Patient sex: F
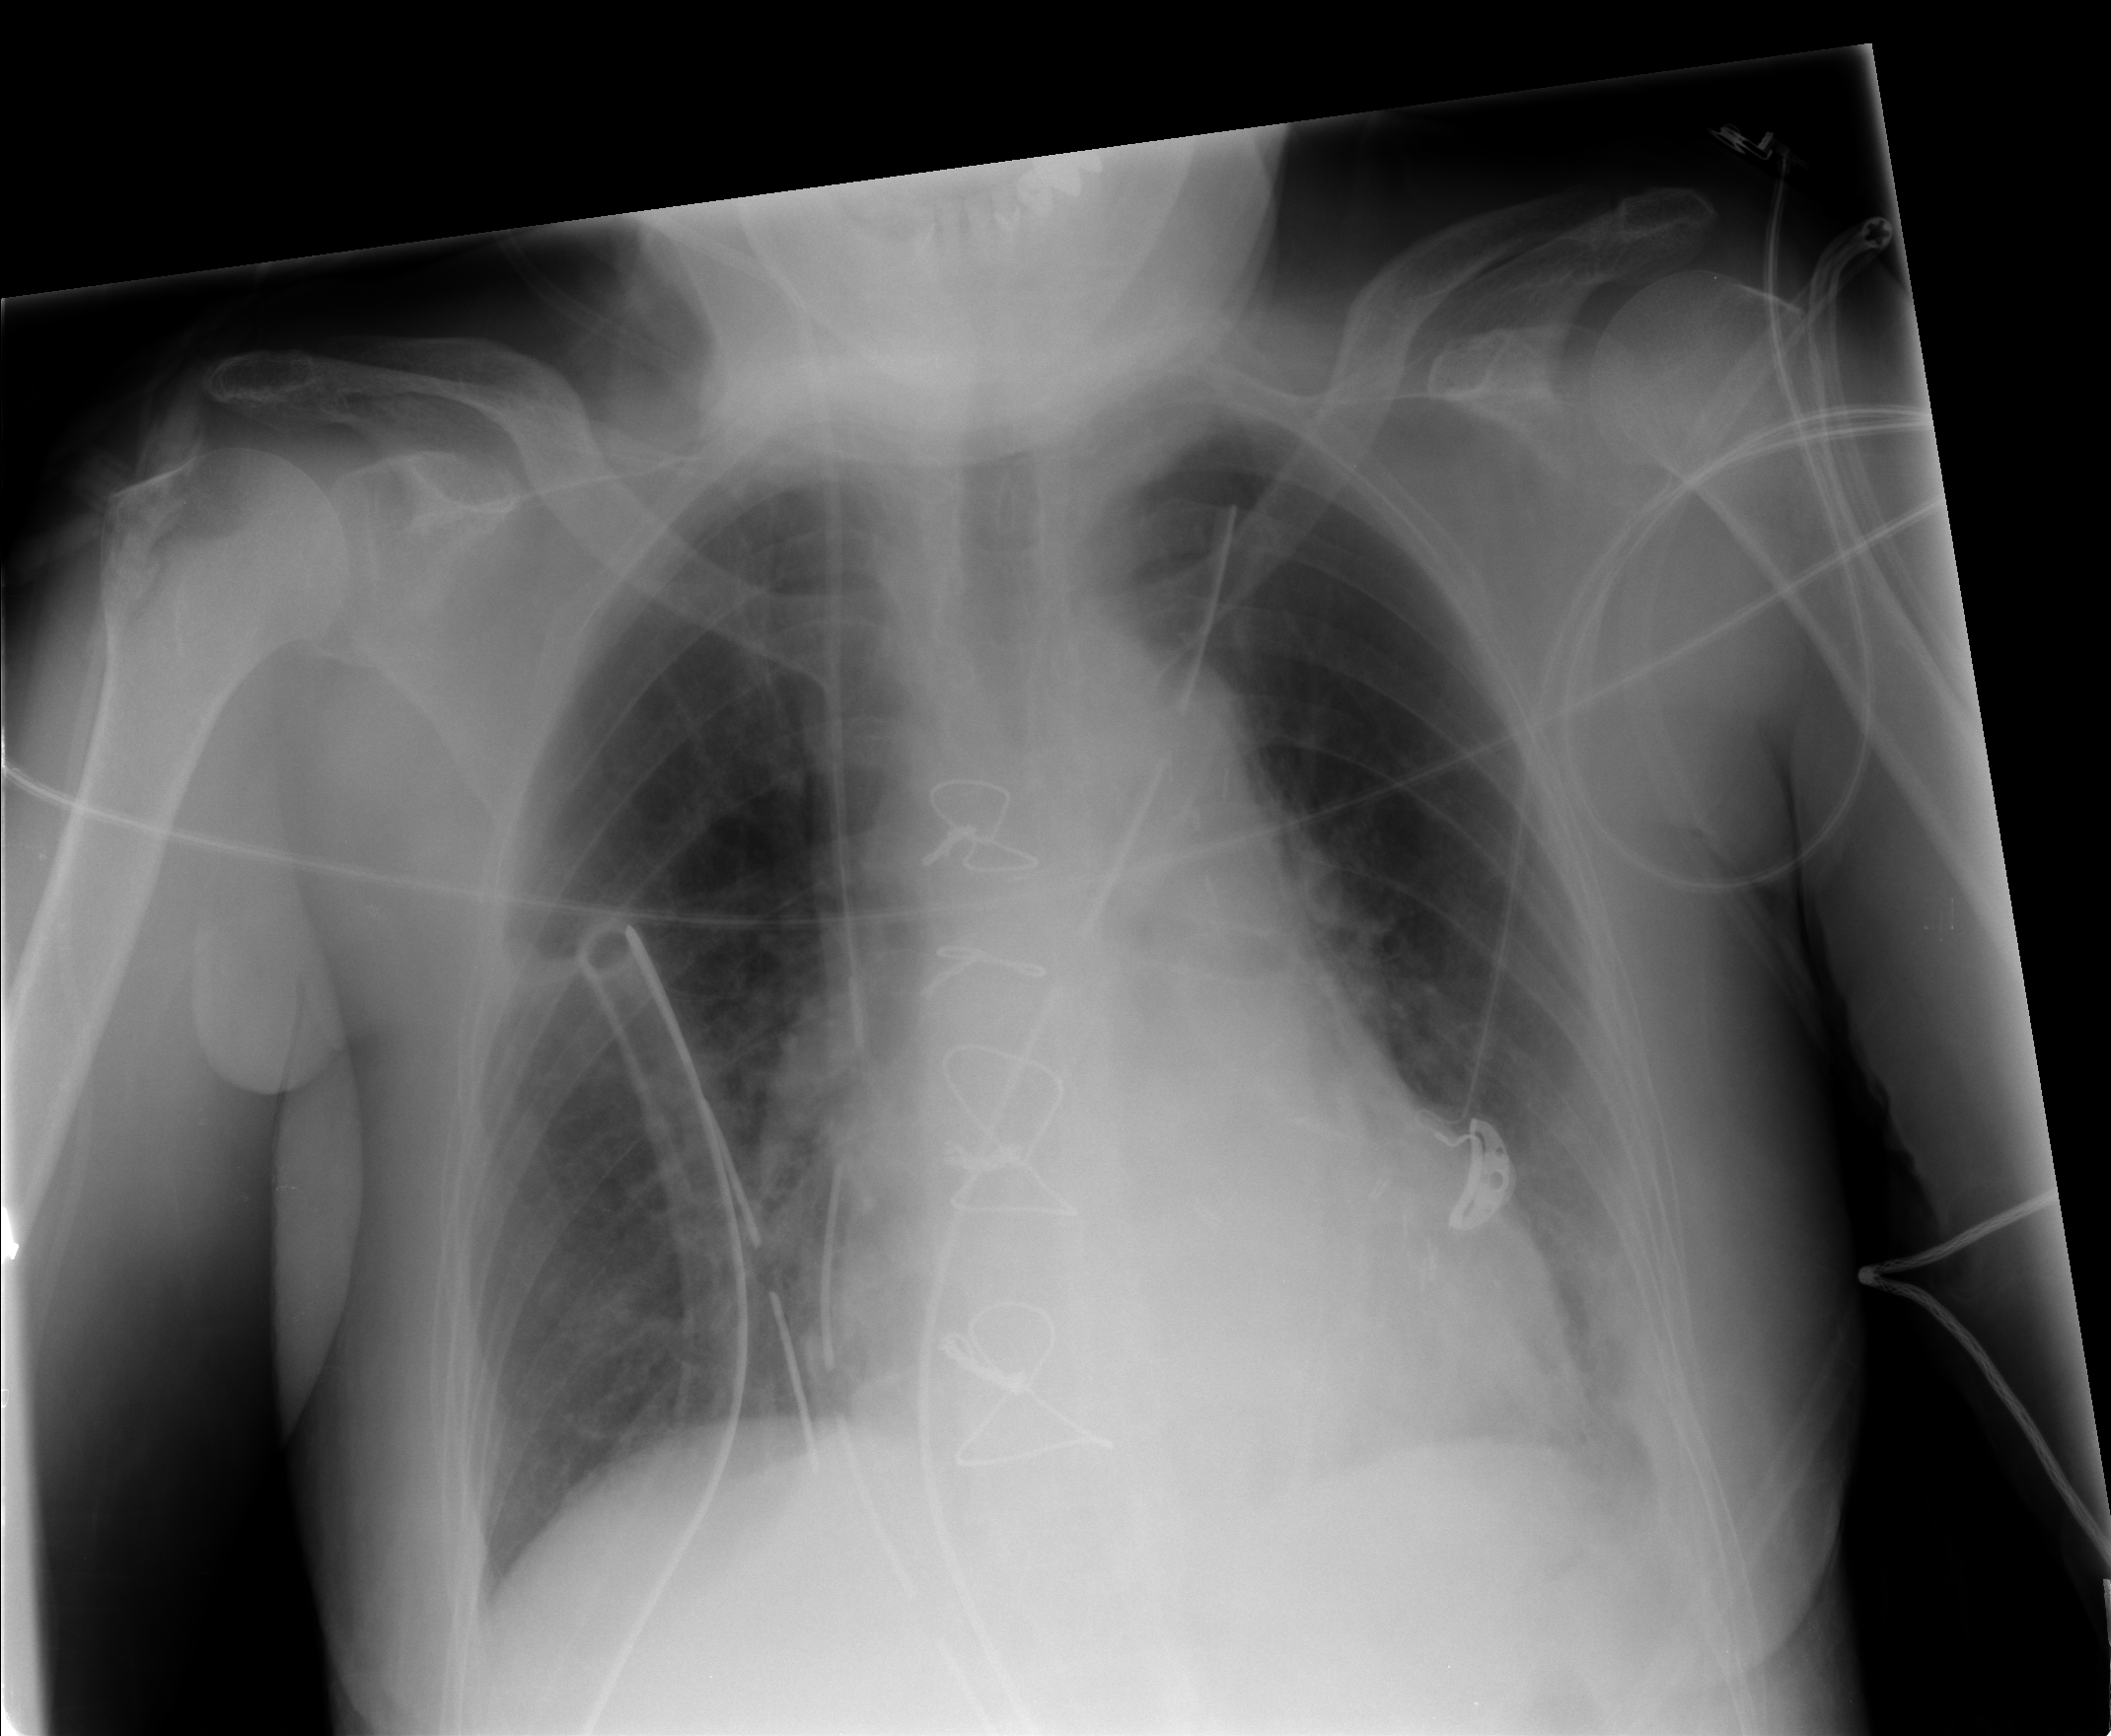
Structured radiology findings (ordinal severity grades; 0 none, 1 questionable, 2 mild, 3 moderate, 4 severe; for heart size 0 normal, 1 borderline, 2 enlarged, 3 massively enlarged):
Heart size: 0
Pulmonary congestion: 0
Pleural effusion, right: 0
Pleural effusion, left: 2
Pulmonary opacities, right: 0
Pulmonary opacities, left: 0
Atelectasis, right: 0
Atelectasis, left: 2